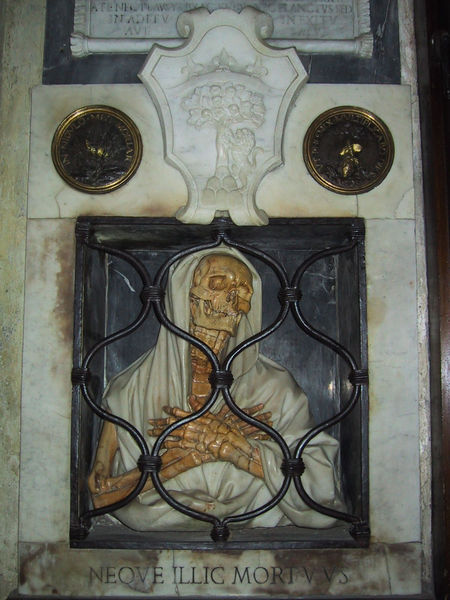
Titel: Grabmal Giovanni Battista Gisleni, Architekt der Könige Sigismund III., Wladislaw IV. und Johann Casimir I. von Polen und Schweden
Künstler: Giovanni Battista Gisleni
Standort: Rom, S. Maria del Popolo, Baptisterium (EU - I - Latium)
Schlagwörter: baum, hand, umhang, weiß, frau, marmor, tuch, leiche, stein, tod, tot, toter, hände, gitter, kirche, gold, krone, schrift, tafel, knochen, österreich, wappen, skelett, totenkopf, gruft, grab, heiliger, löwe, heilig, maria, grabstätte, münze, latein, epitaph, gebeine, steintafel